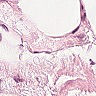
Metastatic tissue present: no